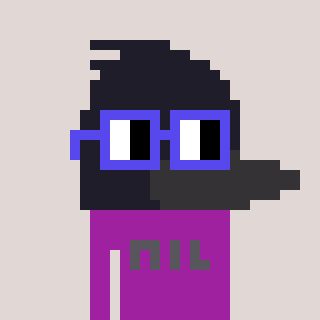
a pixel art character with square blue glasses, a raven-shaped head and a magenta-colored body on a warm background